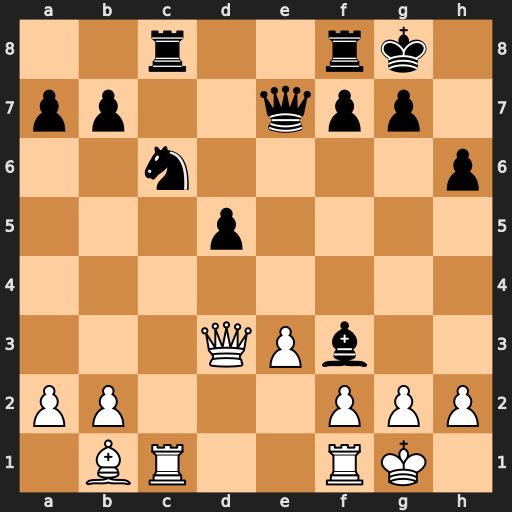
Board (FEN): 2r2rk1/pp2qpp1/2n4p/3p4/8/3QPb2/PP3PPP/1BR2RK1
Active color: w
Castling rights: -
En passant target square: -
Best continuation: Qh7#